Brain MRI, t1w sequence, axial 2D slice.
Patient: age 32, sex F, weight 95 kg, height 1.95 m
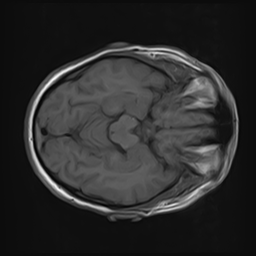